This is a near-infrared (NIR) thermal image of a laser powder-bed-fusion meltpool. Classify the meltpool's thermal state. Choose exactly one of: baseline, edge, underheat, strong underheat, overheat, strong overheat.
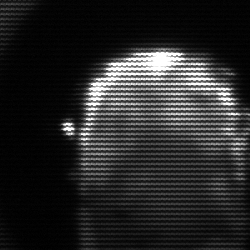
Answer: baseline